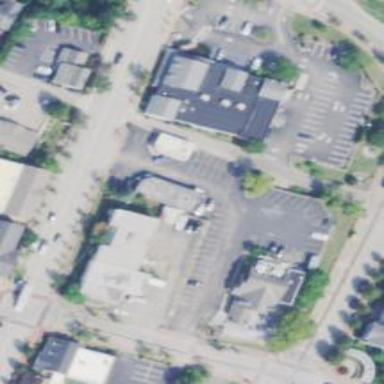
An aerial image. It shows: Veterinary facility.